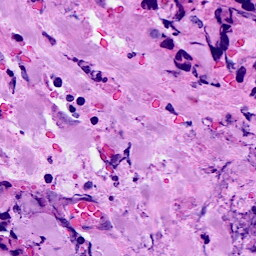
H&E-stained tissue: Breast